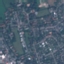
Land use / land cover class: Residential